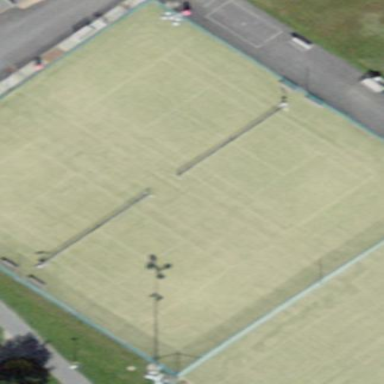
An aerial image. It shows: Tennis court on pitch.